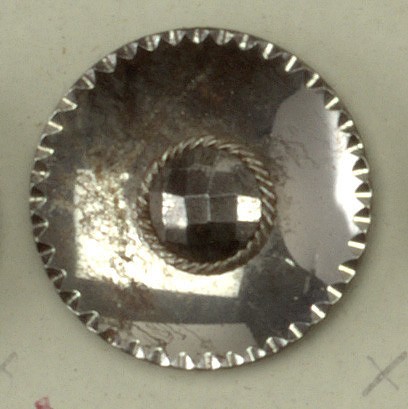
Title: Button
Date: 1801–50
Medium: Cut Steel
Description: A & B) decorated with engraving and punch work; C) is dish-shaped with facetted bass in center; D) has beveled rim and shallow central depression; E) has scalloped edge with two rings of pierced decoration.

On card 65